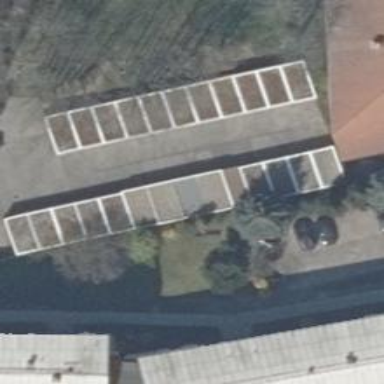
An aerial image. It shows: Group of garages.